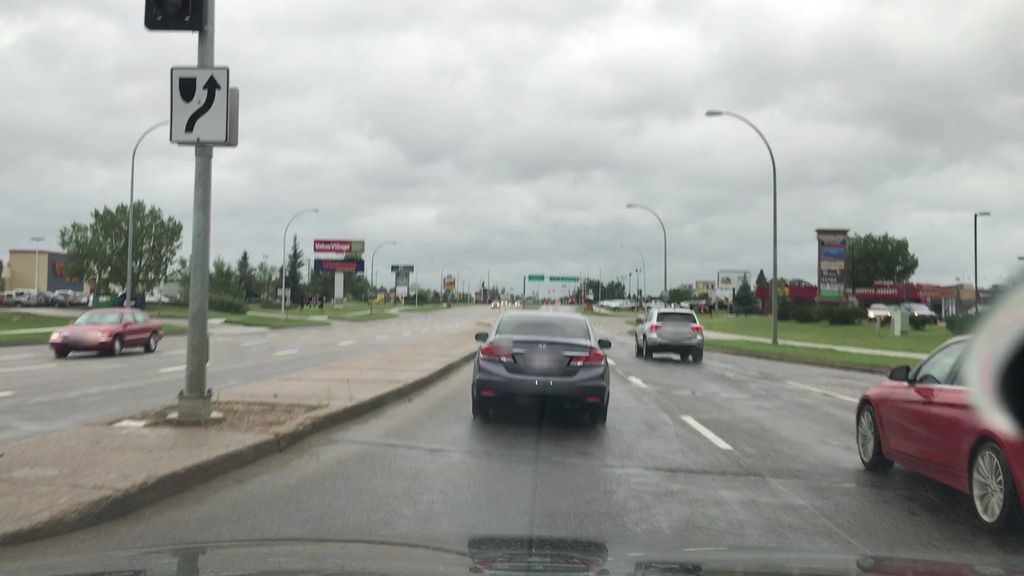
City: edmonton